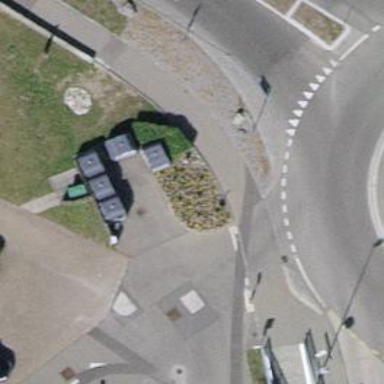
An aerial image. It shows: Recycling container for recycling.